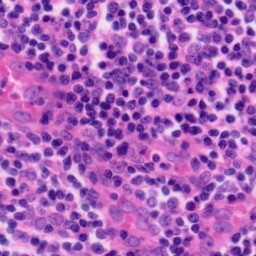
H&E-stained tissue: Tonsil